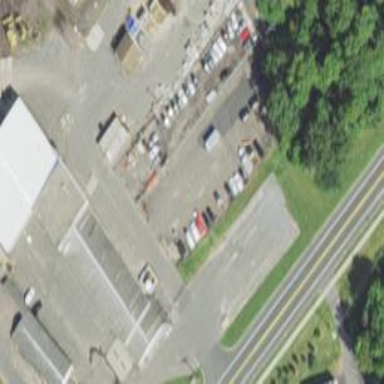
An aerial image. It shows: Warehouse.